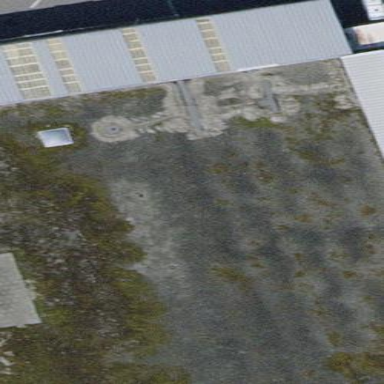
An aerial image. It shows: Industrial building.